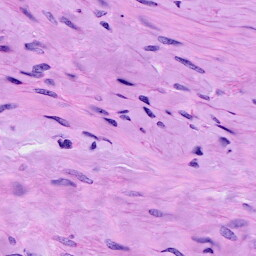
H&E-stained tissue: Cervix